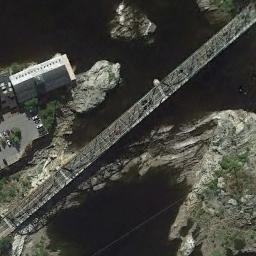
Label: bridge